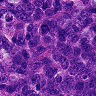
Metastatic tissue present: yes